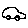
Label: car